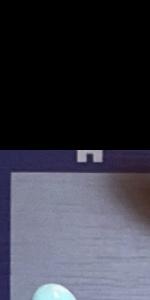
Label: Empty